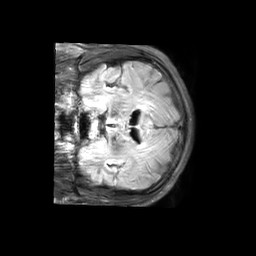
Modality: FLAIR
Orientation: coronal
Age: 50
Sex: male
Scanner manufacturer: philips
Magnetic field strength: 3 T
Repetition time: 11 s
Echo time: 0.12 s